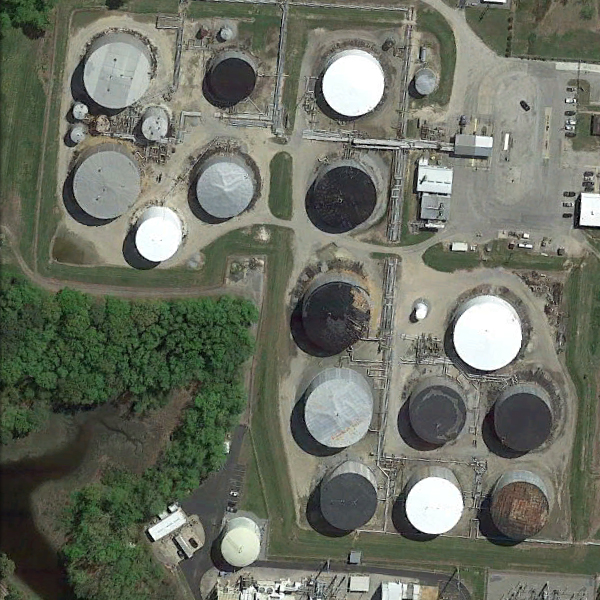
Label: StorageTanks